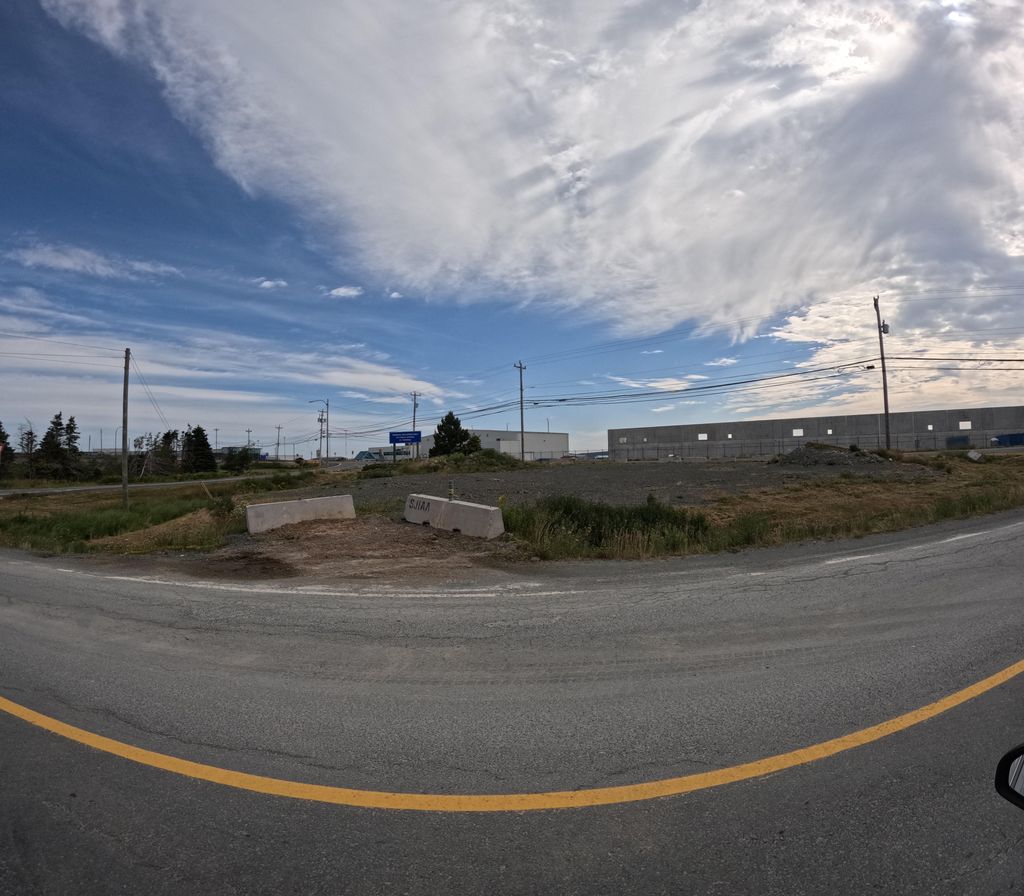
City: st_johns